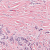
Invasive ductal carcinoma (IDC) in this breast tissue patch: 1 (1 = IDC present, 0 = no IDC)